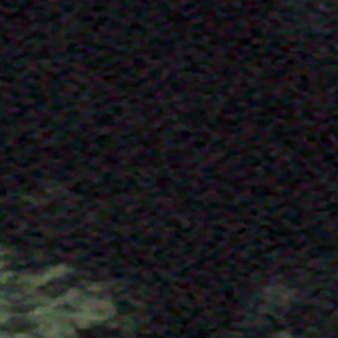
Label: other